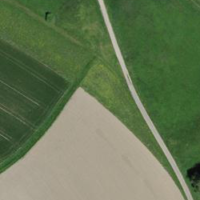
EUNIS habitat code: 25
Species observed at this site:
Aegopodium podagraria